Question: I've created a function called EnergyPrice with the following code:
Here's the pricetable I'm looking up from
'''
Prijstabel
fixed variable
Startdate Einddate gas electra gas electra
EUR/a EUR/a ct/KWh ct/KWh
1-1-2010 1-7-2010 181,00 235,00 0,11 0,33
1-7-2010 1-1-2011 362,00 470,00 0,33 1,30
1-1-2011 1-7-2011 191,00 245,00 0,22 0,65
1-7-2011 1-1-2012 162,35 208,25 0,19 0,55
1-1-2012 1-7-2012 324,70 416,50 0,37 1,11
'''
And here's the relevant code
'''
Public Enum Energietype
v_gas = 1
v_electricity = 2
End Enum
Public Enum FixedOrVariable
v_fixed = 1
v_variable = 2
End Enum
Public Function EnergyPrice(PriceDate As Date, E_type As Energietype, variabel As FixedOrVariable) As Variant
Dim PrijsTable As Range
Dim RowNr As Integer
Dim Found As Boolean
Dim KolomNr As Integer
Set PrijsTable = Range("EnergyPriceTable")
If PrijsTable.Columns.Count <> 6 Then Err.Raise Number:=vbObjectError + 1000, Description:="No valid valid pricetable defined"
RowNr = 1
Found = False
While Not (Found) And (RowNr <= PriceTable.Rows.Count)
Found = (PriceTable.Cells(RowNr, 1).Value <= PriceDate) And (PriceTable.Cells(RowNr, 2) > PriceDate)
If Not (Found) Then RowNr = RowNr + 1
Wend
If Found Then
If E_type = v_gas Then KolomNr = 1
If E_type = v_elektra Then KolomNr = 2
If variabel = v_variabel Then KolomNr = KolomNr * 2
KolomNr = KolomNr + 2
EnergyPrice = PriceTable.Cells(RowNr, KolomNr).Value
Else
EnergyPrice = Empty
End If
End Function
'''
The question is

If I use the numbers 1,2 the functions works fine, but I want to use the enum names.
Can this be done using only Excel VBA?
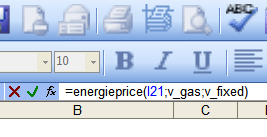
Answer: If you add the enums to the workbook as defined names, you can pass them into functions and the value that is passed is the actual value you set the enum for. Do this manually or via VBA if you prefer.
Example:
'''
ActiveWorkbook.Names.Add Name:="v_gas", RefersToR1C1:="=1"
ActiveWorkbook.Names.Add Name:="v_fixed", RefersToR1C1:="=2"
'''